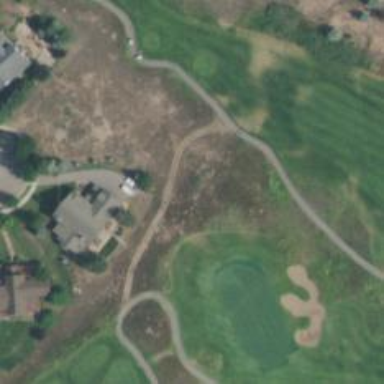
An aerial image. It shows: Track identified as Golf Cart Path.